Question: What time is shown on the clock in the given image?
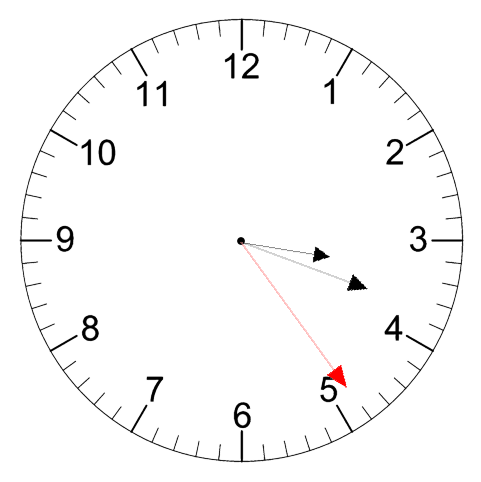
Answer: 03:18:24